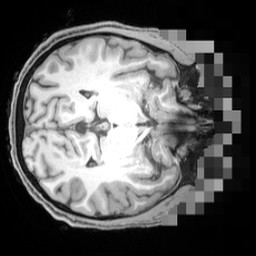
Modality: T1w
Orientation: axial
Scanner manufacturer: siemens
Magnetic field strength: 3 T
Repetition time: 2.55 s